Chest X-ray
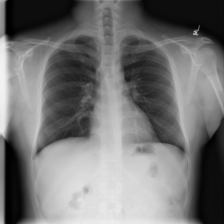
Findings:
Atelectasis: negative
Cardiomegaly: negative
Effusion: negative
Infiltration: negative
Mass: negative
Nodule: negative
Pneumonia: negative
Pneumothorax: negative
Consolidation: negative
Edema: negative
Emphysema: negative
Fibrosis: negative
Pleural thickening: negative
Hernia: negative